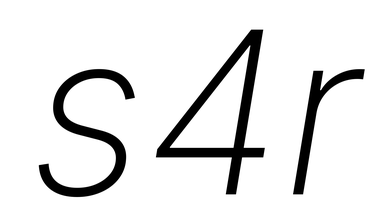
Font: Inter-Italic_ExtraLight_Italic